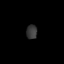
Tissue: lung
Cell type: Fibroblasts
Senescence score: 0.5583
Nuclear area (px): 153
Mean DAPI intensity: 55.026